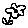
Label: flower